Question: I have a bunch of lis. Every other li has an 'alt' class. My CSS looks something like this.
'''
li.tab{
list-style: none;
background-color:#FFFFFF;
padding-left: 18px;
padding-top: 3px;
padding-bottom: 3px;
margin-left: 0px;
}
li.tab.alt,li.tab:before{
background-color:#e8e8e8
}
'''
However, that ends up looking something like this.

I would like that blank space to the left of the icon to be filled in. Is this possible with vanilla CSS or must I use a span as an indent? Thanks!
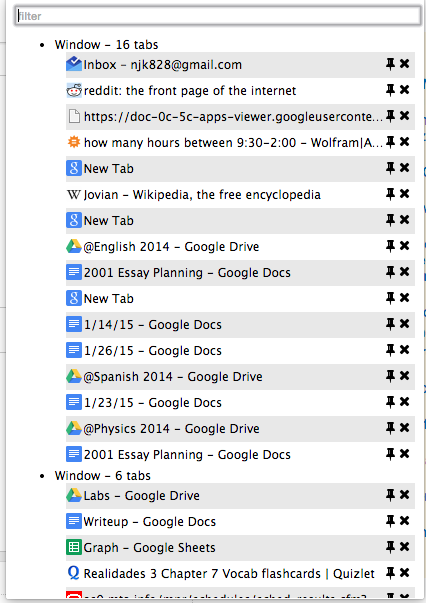
Answer: Not sure if this is what you are looking for but something like this should work:
<URL>
give the '<ul>' a background color and replace margin with padding
'''
ul {
padding-left:50px;
margin-left:0px;
background:#e8e8e8;
}
li.tab{
list-style: none;
background-color:white;
padding-top: 3px;
padding-bottom: 3px;
margin-left: 0px;
display:block;
position:relative;
padding-left:10px
}
li.tab:nth-child(odd) {
background:#e8e8e8;
}
'''
Or if you want the same color for each row to extend the whole way simply replace margins with padding in the 'li' and remove all margin/padding from the 'ul'
<URL>
'''
ul {
padding-left:0px;
margin-left:0px;
}
li.tab{
list-style: none;
background-color:white;
padding-top: 3px;
padding-bottom: 3px;
margin-left: 0px;
display:block;
position:relative;
padding-left:60px
}
li.tab:nth-child(odd) {
background:#e8e8e8;
}
'''
Also you can use the 'nth-child' selector instead of adding an 'alt' class